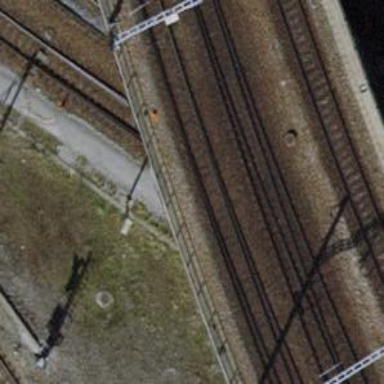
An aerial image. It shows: Viaduct railway bridge with electrified contact lines. The railway has single track.